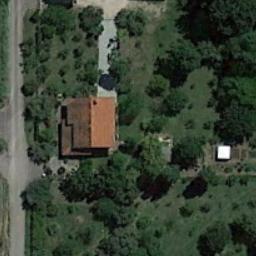
Label: residential